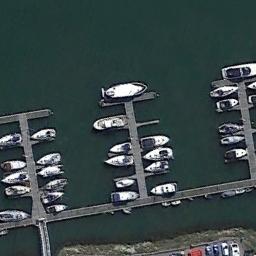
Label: harbor